Current action and preconditions to check: trajectory_clear

Your task: For each precondition in the list above, predict whether it will hold at this action.

Consider the current scene as observed from the mobile robot's camera, and analyze the predicted future states of all dynamic agents (e.g., people, animals, vehicles, or any moving entities) within the NEXT SECOND.

IMPORTANT: Only answer "very likely" if you are absolutely certain—based on strong, clear evidence—that a dynamic agent will violate the precondition in the predicted future state. Do NOT answer "very likely" for unlikely, ambiguous, or low-probability risks.

Ask yourself for each precondition: Is there a high probability, with clear and convincing evidence, that the predicted future states of any dynamic agent will interfere with the predicted future state of the currently executing action within the NEXT SECOND, causing that precondition to fail?

Assess the risk level based on these predictions. Use "likely" or "very likely" if motions create a clear risk of interference.

Use "neutral" or "improbable" if agents are nearby but their predicted paths are clearly diverging or non-conflicting.

Failure Risk Categories: "very improbable", "improbable", "neutral", "likely", "very likely"

Answer Format: Output ONLY the probability_of_failure value from these categories: "very improbable", "improbable", "neutral", "likely", "very likely"

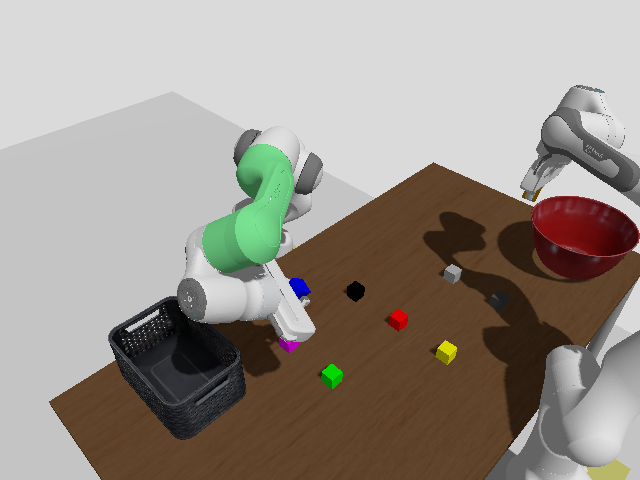

Answer: very improbable